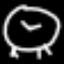
Label: clock